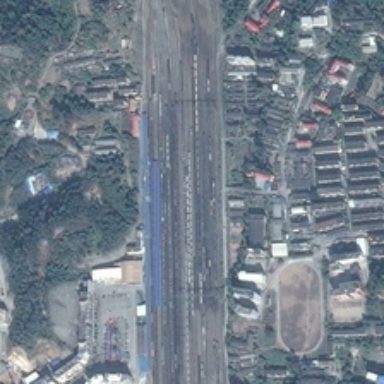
In front of the train station tracks pass through the residential area .